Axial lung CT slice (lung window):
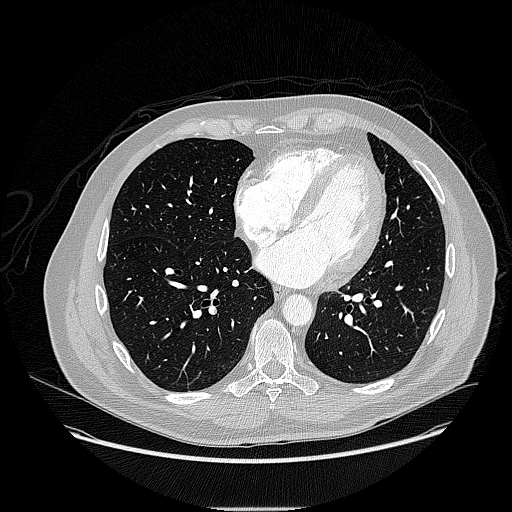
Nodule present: no